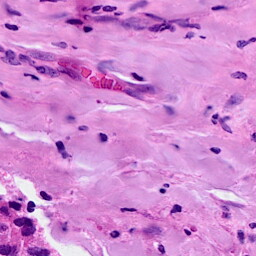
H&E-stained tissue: Breast